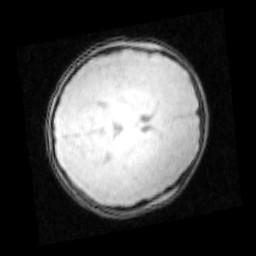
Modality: PDw
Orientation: axial
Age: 13
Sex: male
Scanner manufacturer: siemens
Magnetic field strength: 3 T
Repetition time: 0.25 s
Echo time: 0.00103 s